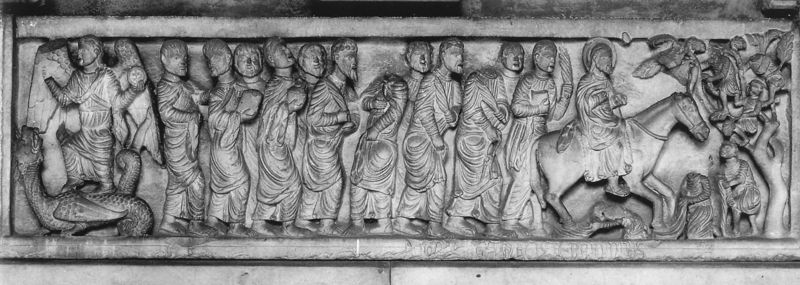
Titel: Portal, Hof, Lucca
Standort: Lucca, Palazzo Mazzarosa (EU - I)
Schlagwörter: baum, kopf, mann, bäume, menschen, köpfe, marmor, mund, männer, nase, bart, augen, falten, stein, gewand, mantel, esel, pferd, reiter, engel, zügel, relief, mauer, palmwedel, antike, mäntel, schlange, fries, palmzweige, heiligenschein, christus, jesus, jesus christus, teufel, jünger, jerusalem, erzengel, drachen, drache, georg, michael, stele, apostel, pfingsten, lindwurm, einzug, gründonnerstag, relieg, jeus, s, zacharias, enmgel